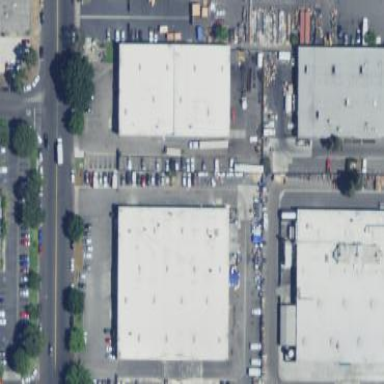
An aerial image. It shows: Industrial building.